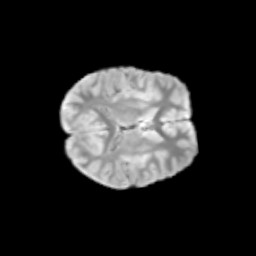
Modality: T2w
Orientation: axial
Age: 11
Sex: female
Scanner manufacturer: siemens
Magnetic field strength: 3 T
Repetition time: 3.8 s
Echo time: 0.07 s